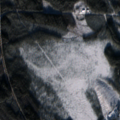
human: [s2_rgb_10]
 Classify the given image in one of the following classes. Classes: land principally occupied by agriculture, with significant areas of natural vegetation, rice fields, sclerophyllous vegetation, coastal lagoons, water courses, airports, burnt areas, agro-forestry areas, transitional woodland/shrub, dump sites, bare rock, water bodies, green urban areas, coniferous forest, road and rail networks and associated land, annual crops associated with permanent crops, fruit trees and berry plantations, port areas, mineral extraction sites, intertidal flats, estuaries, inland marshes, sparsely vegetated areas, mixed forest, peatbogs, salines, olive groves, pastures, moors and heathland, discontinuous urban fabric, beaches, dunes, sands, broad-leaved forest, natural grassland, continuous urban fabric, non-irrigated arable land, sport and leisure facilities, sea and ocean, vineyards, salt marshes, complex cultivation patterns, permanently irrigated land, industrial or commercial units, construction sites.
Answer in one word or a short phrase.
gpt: coniferous forest, mixed forest, transitional woodland/shrub